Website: walmart
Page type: billing-address
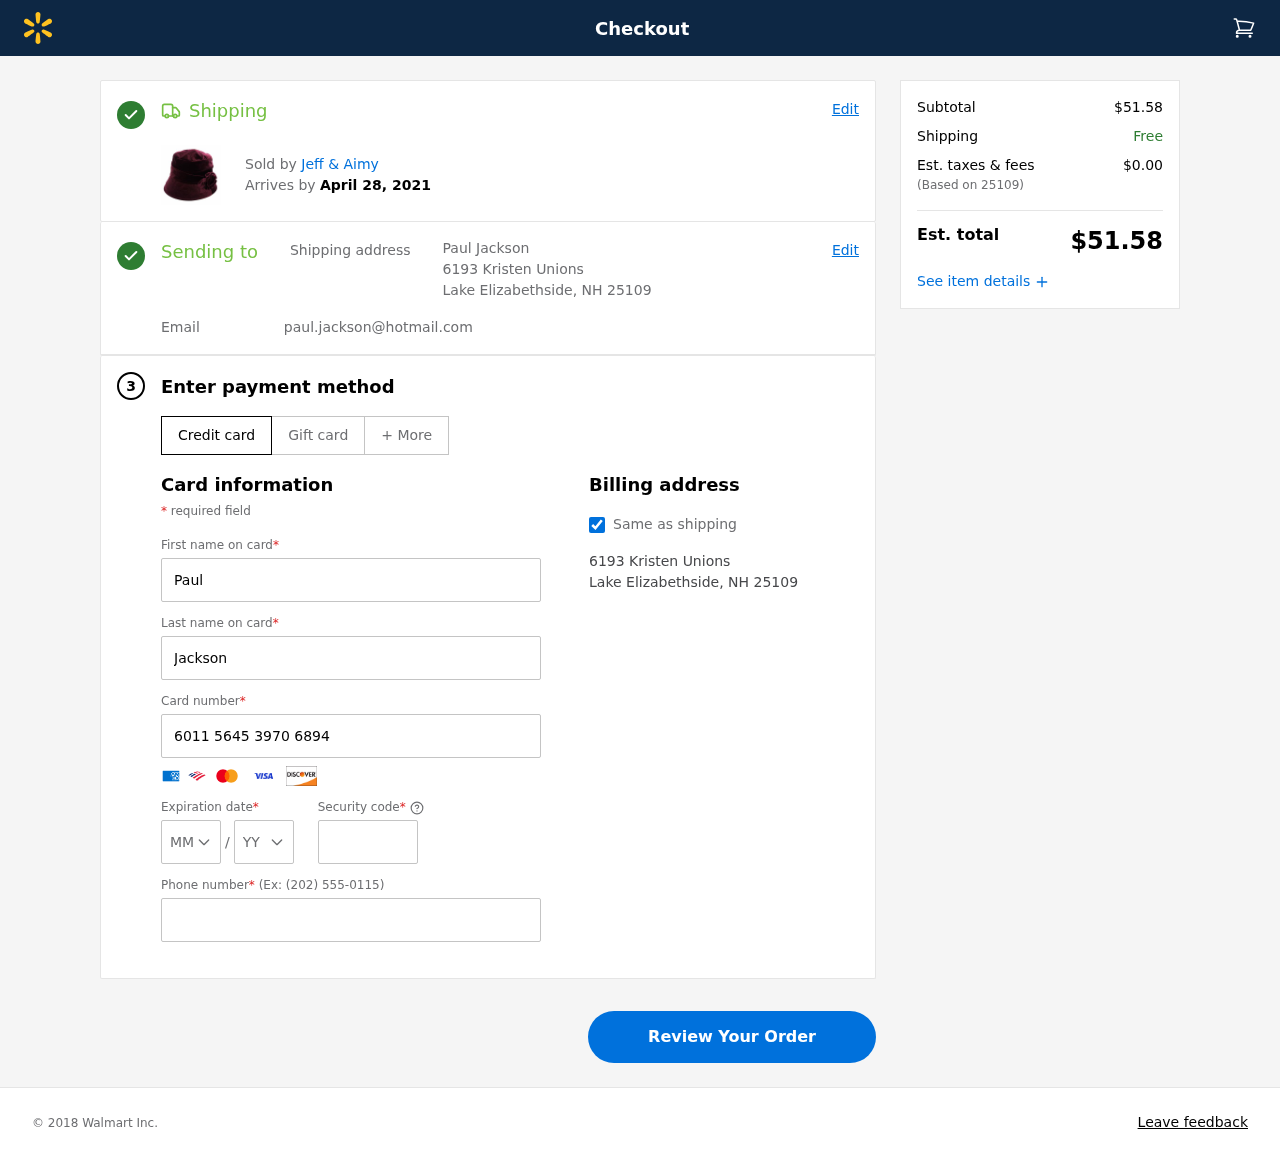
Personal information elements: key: PII_CARD_CVV
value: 036
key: PII_CARD_EXPIRY_MONTH
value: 08
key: PII_CARD_EXPIRY_YEAR
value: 26
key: PII_CARD_NUMBER
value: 6011 5645 3970 6894
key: PII_CITY_STATE_ZIP
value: Lake Elizabethside, NH 25109
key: PII_EMAIL
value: paul.jackson@hotmail.com
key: PII_FIRSTNAME
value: Paul
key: PII_FULLNAME
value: Paul Jackson
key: PII_LASTNAME
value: Jackson
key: PII_PHONE
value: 3303061249
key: PII_POSTCODE
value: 25109
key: PII_STREET
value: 6193 Kristen Unions
Product elements: key: PRODUCT1_BRAND
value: Jeff & Aimy
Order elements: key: ORDER_DELIVERY_DATE
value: April 28, 2021
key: ORDER_SUBTOTAL
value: $51.58
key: ORDER_TAX
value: $0.00
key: ORDER_TOTAL
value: $51.58